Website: home-depot
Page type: billing-address
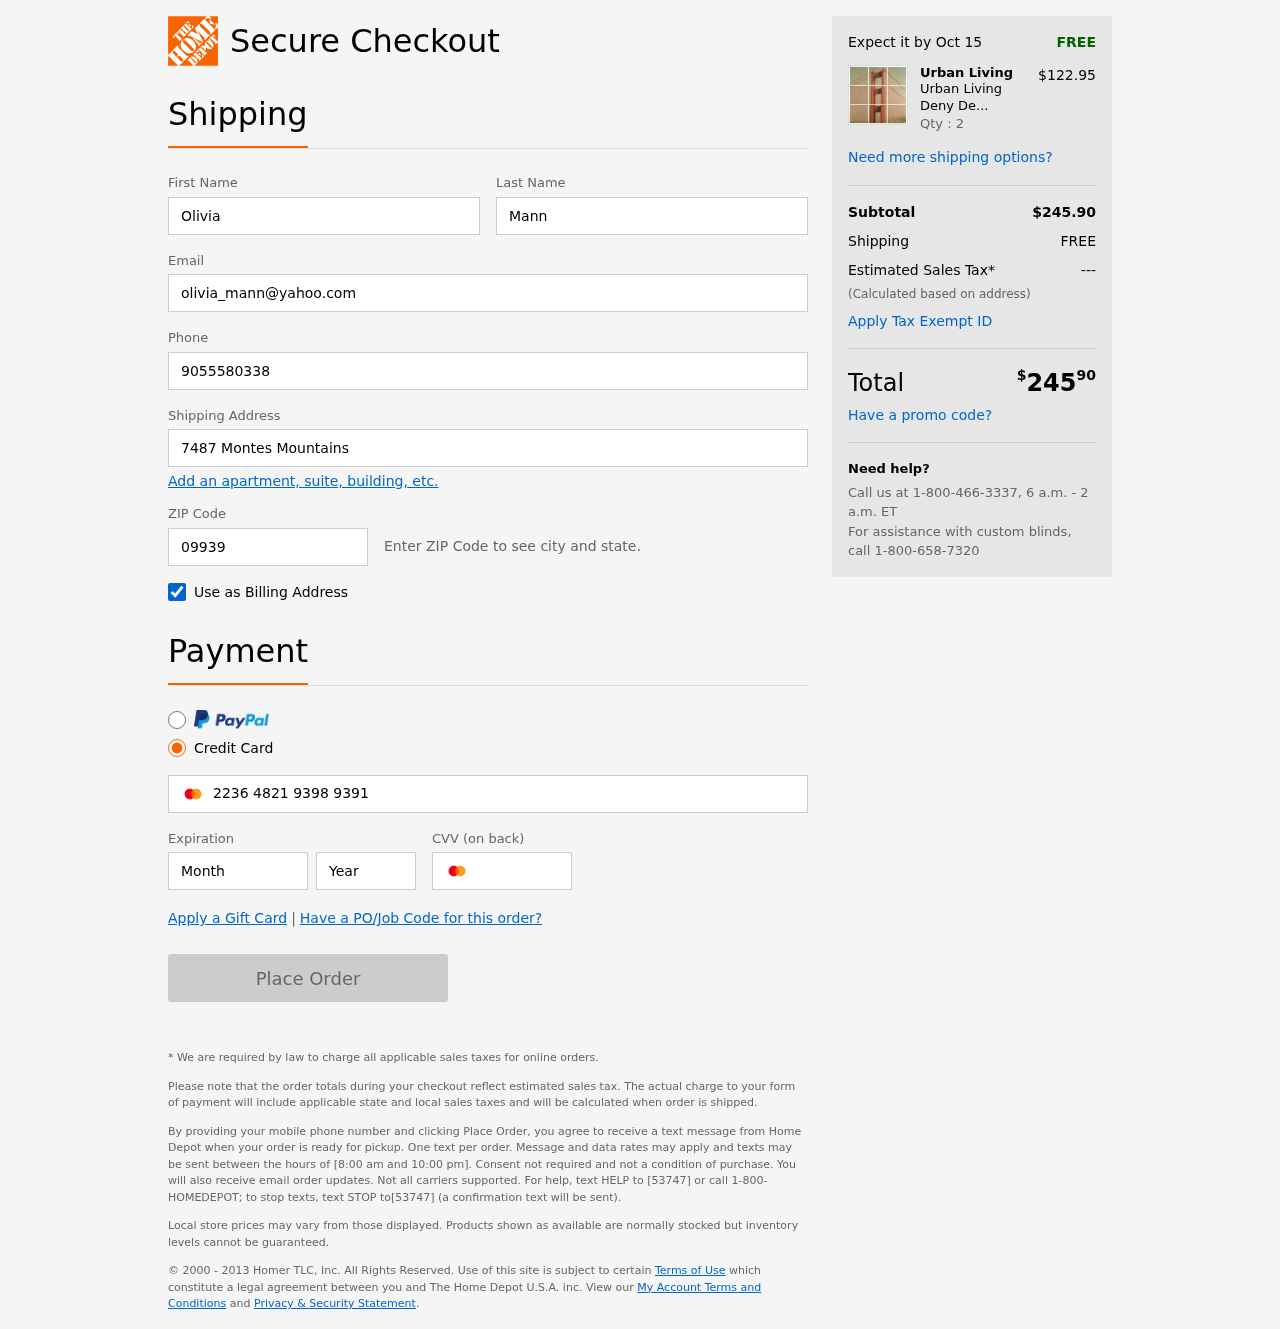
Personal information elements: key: PII_FIRSTNAME
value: Olivia
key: PII_LASTNAME
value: Mann
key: PII_EMAIL
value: olivia_mann@yahoo.com
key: PII_PHONE
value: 9055580338
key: PII_STREET
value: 7487 Montes Mountains
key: PII_POSTCODE
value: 09939
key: PII_CARD_NUMBER
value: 2236 4821 9398 9391
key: PII_CARD_EXPIRY_MONTH
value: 02
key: PII_CARD_CVV
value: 265
Product elements: key: PRODUCT1_BRAND
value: Urban Living
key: PRODUCT1_NAME
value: Urban Living Deny Designs 51865-wwmr01 Wall Art
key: PRODUCT1_PRICE
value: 122.95
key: PRODUCT1_QUANTITY
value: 2
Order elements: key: ORDER_DELIVERY_DATE
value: Oct 15
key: ORDER_SUBTOTAL
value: $245.90
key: ORDER_SHIPPING_COST
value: FREE
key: ORDER_TAX
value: ---
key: ORDER_TOTAL2
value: $24590